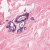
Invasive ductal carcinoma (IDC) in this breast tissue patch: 0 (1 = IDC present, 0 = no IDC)